Question: I am trying to run "SPARQLPlugin" with the neo4j 2.0 M06, on a newly installed folder with no data in the database, but I am unable to find an example as to how I can call the REST endpoint. Is there an example somewhere that shows how the rest endpoint can be used play with SPARQL?
I am trying with the chrome Advanced rest client as shown below

i get an error response as below:
'''
{
"message" : "java.lang.String cannot be cast to java.util.Map",
"exception" : "BadInputException",
"fullname" : "org.neo4j.server.rest.repr.BadInputException",
"stacktrace" : [ "org.neo4j.server.rest.repr.formats.JsonFormat.readMap(JsonFormat.java:92)", "org.neo4j.server.rest.repr.RepresentationFormat.readParameterList(RepresentationFormat.java:97)", "org.neo4j.server.rest.web.ExtensionService.invokeGraphDatabaseExtension(ExtensionService.java:134)", "java.lang.reflect.Method.invoke(Unknown Source)", "org.neo4j.server.rest.transactional.TransactionalRequestDispatcher.dispatch(TransactionalRequestDispatcher.java:132)", "org.neo4j.server.rest.security.SecurityFilter.doFilter(SecurityFilter.java:112)", "java.lang.Thread.run(Unknown Source)" ],
"cause" : {
"message" : "java.lang.String cannot be cast to java.util.Map",
"exception" : "ClassCastException",
"stacktrace" : [ "org.neo4j.server.rest.domain.JsonHelper.jsonToMap(JsonHelper.java:53)", "org.neo4j.server.rest.repr.formats.JsonFormat.readMap(JsonFormat.java:88)", "org.neo4j.server.rest.repr.RepresentationFormat.readParameterList(RepresentationFormat.java:97)", "org.neo4j.server.rest.web.ExtensionService.invokeGraphDatabaseExtension(ExtensionService.java:134)", "java.lang.reflect.Method.invoke(Unknown Source)", "org.neo4j.server.rest.transactional.TransactionalRequestDispatcher.dispatch(TransactionalRequestDispatcher.java:132)", "org.neo4j.server.rest.security.SecurityFilter.doFilter(SecurityFilter.java:112)", "java.lang.Thread.run(Unknown Source)" ],
"fullname" : "java.lang.ClassCastException"
}
}
'''
I have checked that the plugin is loaded in the neo4j and its also throwing error when i do something silly, so I assume that its working. So really looking forward to see how this can be used.
As suggested below here is the stack trace when I include the { } around my payload where I get status back
'''
{
"message" : "com/tinkerpop/blueprints/impls/neo4j/Neo4jGraph",
"exception" : "NoClassDefFoundError",
"fullname" : "java.lang.NoClassDefFoundError",
"stacktrace" : [ "org.neo4j.server.plugin.sparql.SPARQLPlugin.initSail(SPARQLPlugin.java:90)", "org.neo4j.server.plugin.sparql.SPARQLPlugin.executeInsert(SPARQLPlugin.java:113)", "java.lang.reflect.Method.invoke(Unknown Source)", "org.neo4j.server.plugins.PluginMethod.invoke(PluginMethod.java:61)", "org.neo4j.server.plugins.PluginManager.invoke(PluginManager.java:168)", "org.neo4j.server.rest.web.ExtensionService.invokeGraphDatabaseExtension(ExtensionService.java:312)", "org.neo4j.server.rest.web.ExtensionService.invokeGraphDatabaseExtension(ExtensionService.java:134)", "java.lang.reflect.Method.invoke(Unknown Source)", "org.neo4j.server.rest.transactional.TransactionalRequestDispatcher.dispatch(TransactionalRequestDispatcher.java:132)", "org.neo4j.server.rest.security.SecurityFilter.doFilter(SecurityFilter.java:112)", "java.lang.Thread.run(Unknown Source)" ],
"cause" : {
"message" : "com.tinkerpop.blueprints.impls.neo4j.Neo4jGraph",
"exception" : "ClassNotFoundException",
"stacktrace" : [ "java.net.URLClassLoader$1.run(Unknown Source)", "java.net.URLClassLoader$1.run(Unknown Source)", "java.security.AccessController.doPrivileged(Native Method)", "java.net.URLClassLoader.findClass(Unknown Source)", "java.lang.ClassLoader.loadClass(Unknown Source)", "sun.misc.Launcher$AppClassLoader.loadClass(Unknown Source)", "java.lang.ClassLoader.loadClass(Unknown Source)", "org.neo4j.server.plugin.sparql.SPARQLPlugin.initSail(SPARQLPlugin.java:90)", "org.neo4j.server.plugin.sparql.SPARQLPlugin.executeInsert(SPARQLPlugin.java:113)", "java.lang.reflect.Method.invoke(Unknown Source)", "org.neo4j.server.plugins.PluginMethod.invoke(PluginMethod.java:61)", "org.neo4j.server.plugins.PluginManager.invoke(PluginManager.java:168)", "org.neo4j.server.rest.web.ExtensionService.invokeGraphDatabaseExtension(ExtensionService.java:312)", "org.neo4j.server.rest.web.ExtensionService.invokeGraphDatabaseExtension(ExtensionService.java:134)", "java.lang.reflect.Method.invoke(Unknown Source)", "org.neo4j.server.rest.transactional.TransactionalRequestDispatcher.dispatch(TransactionalRequestDispatcher.java:132)", "org.neo4j.server.rest.security.SecurityFilter.doFilter(SecurityFilter.java:112)", "java.lang.Thread.run(Unknown Source)" ],
"fullname" : "java.lang.ClassNotFoundException"
}
}
'''
I didn't include this initially assuming this to be a mistake on how I am posting the data to the endpoint.
I tried to build the plugin again (using "mvn package -DskipTests" as tests were failing) this time pointing it to 2.4.0 of blueprint in the plugin pom.xml and downloaded the correct version of missing blueprints-neo4j-graph-2.4.0.jar for blueprint. after that i see a new error, but looks like its getting closer this time, may be some version mismatch again. any idea what this is?
'''
{
"message" : "org.neo4j.kernel.impl.core.NodeManager.getGraphProperties()Lorg/neo4j/kernel/impl/core/GraphProperties;",
"exception" : "NoSuchMethodError",
"fullname" : "java.lang.NoSuchMethodError",
"stacktrace" : [ "com.tinkerpop.blueprints.impls.neo4j.Neo4jGraph.getInternalIndexKeys(Neo4jGraph.java:235)", "com.tinkerpop.blueprints.impls.neo4j.Neo4jGraph.loadKeyIndices(Neo4jGraph.java:175)", "com.tinkerpop.blueprints.impls.neo4j.Neo4jGraph.<init>(Neo4jGraph.java:140)", "com.tinkerpop.blueprints.impls.neo4j.Neo4jGraph.<init>(Neo4jGraph.java:144)", "org.neo4j.server.plugin.sparql.SPARQLPlugin.initSail(SPARQLPlugin.java:90)", "org.neo4j.server.plugin.sparql.SPARQLPlugin.executeInsert(SPARQLPlugin.java:113)", "java.lang.reflect.Method.invoke(Unknown Source)", "org.neo4j.server.plugins.PluginMethod.invoke(PluginMethod.java:61)", "org.neo4j.server.plugins.PluginManager.invoke(PluginManager.java:168)", "org.neo4j.server.rest.web.ExtensionService.invokeGraphDatabaseExtension(ExtensionService.java:312)", "org.neo4j.server.rest.web.ExtensionService.invokeGraphDatabaseExtension(ExtensionService.java:134)", "java.lang.reflect.Method.invoke(Unknown Source)", "org.neo4j.server.rest.transactional.TransactionalRequestDispatcher.dispatch(TransactionalRequestDispatcher.java:132)", "org.neo4j.server.rest.security.SecurityFilter.doFilter(SecurityFilter.java:112)", "java.lang.Thread.run(Unknown Source)" ]
}
'''
also the Query is returning a similar error:
'''
{
"message" : "org.neo4j.kernel.impl.core.NodeManager.getGraphProperties()Lorg/neo4j/kernel/impl/core/GraphProperties;",
"exception" : "NoSuchMethodError",
"fullname" : "java.lang.NoSuchMethodError",
"stacktrace" : [ "com.tinkerpop.blueprints.impls.neo4j.Neo4jGraph.getInternalIndexKeys(Neo4jGraph.java:235)", "com.tinkerpop.blueprints.impls.neo4j.Neo4jGraph.loadKeyIndices(Neo4jGraph.java:175)", "com.tinkerpop.blueprints.impls.neo4j.Neo4jGraph.<init>(Neo4jGraph.java:140)", "com.tinkerpop.blueprints.impls.neo4j.Neo4jGraph.<init>(Neo4jGraph.java:144)", "org.neo4j.server.plugin.sparql.SPARQLPlugin.initSail(SPARQLPlugin.java:90)", "org.neo4j.server.plugin.sparql.SPARQLPlugin.executeSPARQL(SPARQLPlugin.java:61)", "java.lang.reflect.Method.invoke(Unknown Source)", "org.neo4j.server.plugins.PluginMethod.invoke(PluginMethod.java:61)", "org.neo4j.server.plugins.PluginManager.invoke(PluginManager.java:168)", "org.neo4j.server.rest.web.ExtensionService.invokeGraphDatabaseExtension(ExtensionService.java:312)", "org.neo4j.server.rest.web.ExtensionService.invokeGraphDatabaseExtension(ExtensionService.java:134)", "java.lang.reflect.Method.invoke(Unknown Source)", "org.neo4j.server.rest.transactional.TransactionalRequestDispatcher.dispatch(TransactionalRequestDispatcher.java:132)", "org.neo4j.server.rest.security.SecurityFilter.doFilter(SecurityFilter.java:112)", "java.lang.Thread.run(Unknown Source)" ]
}
'''
Thanks, Kiran
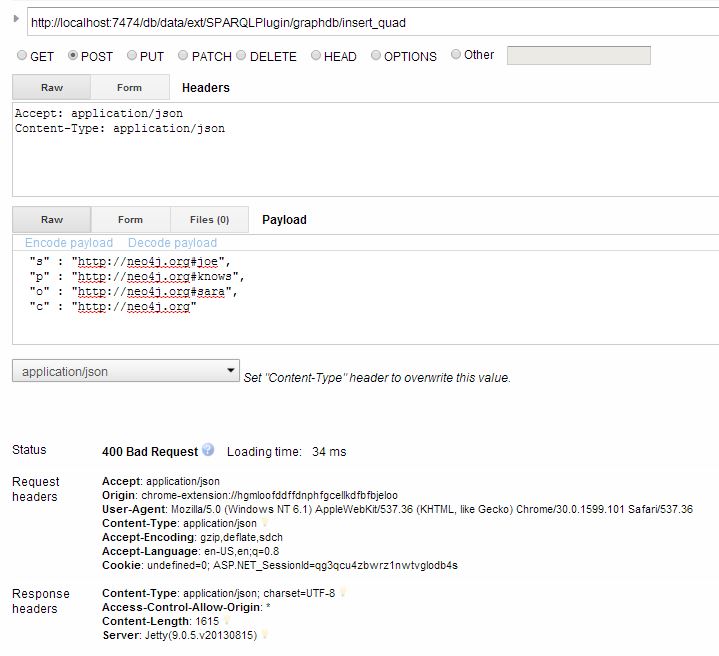
Answer: I am not sure if its really the answer for my issue, but I tried to build it to target the 1.9.2 and put the jar files under the "plugins\gremlin1.5" and it works!!! looks like this has issues to work on the 2.0.0 M06.